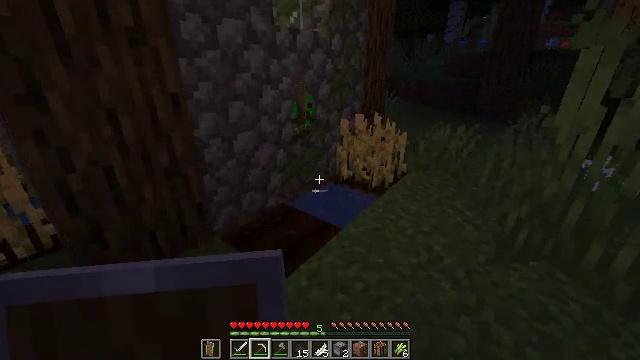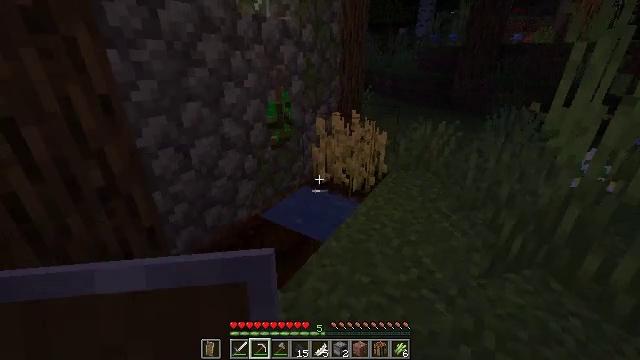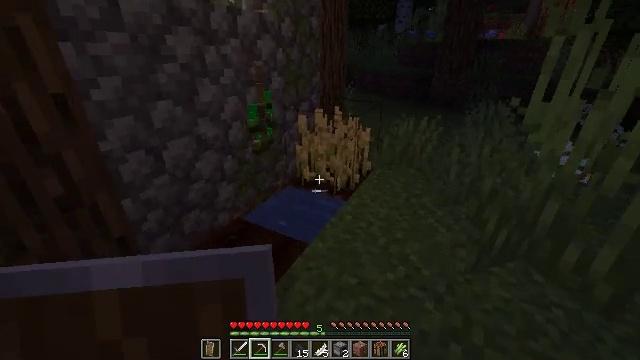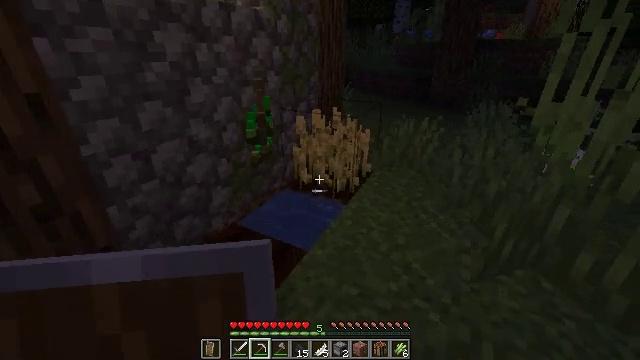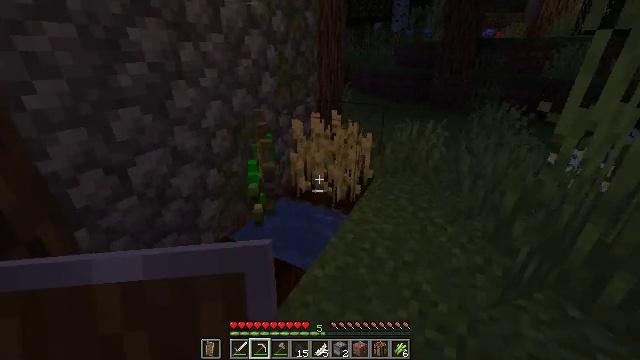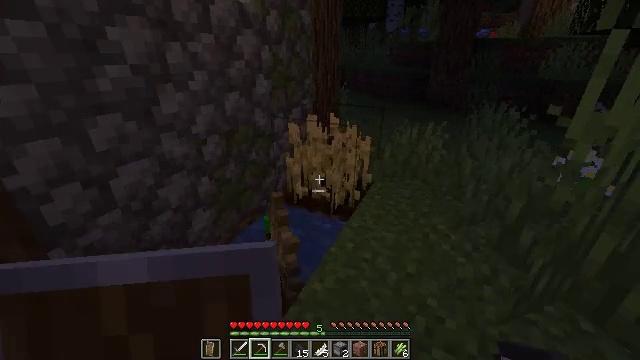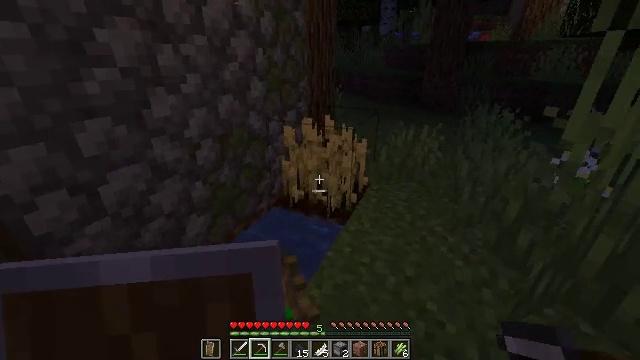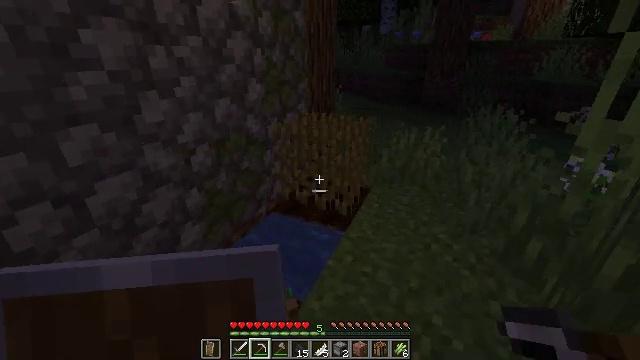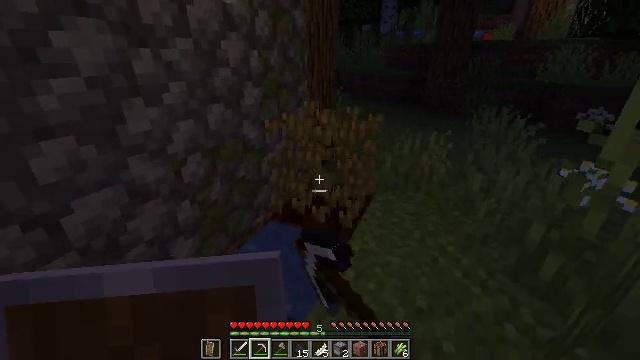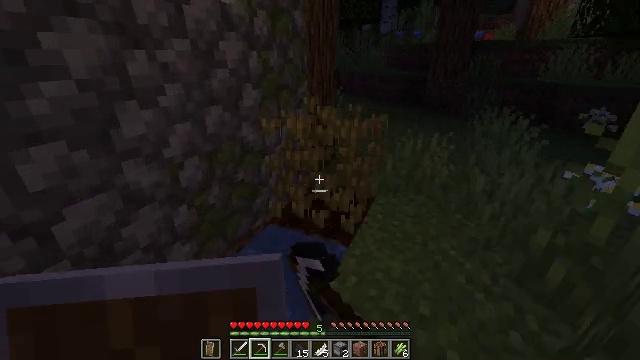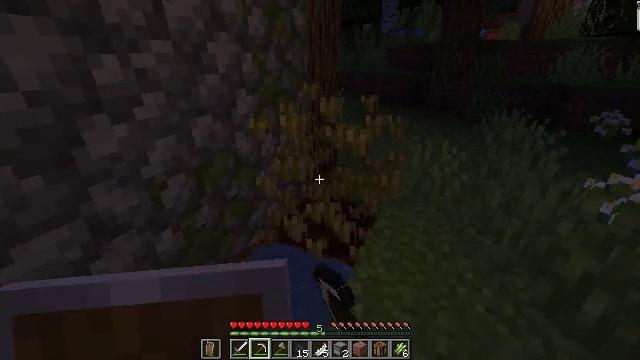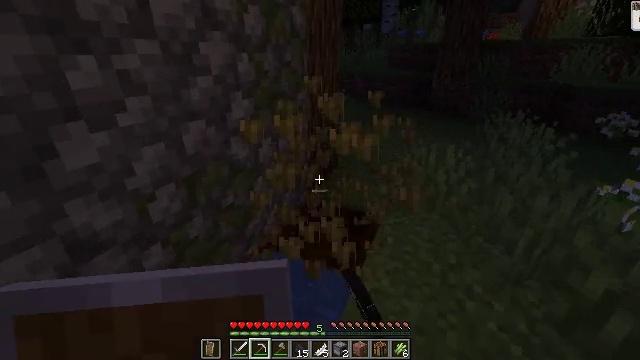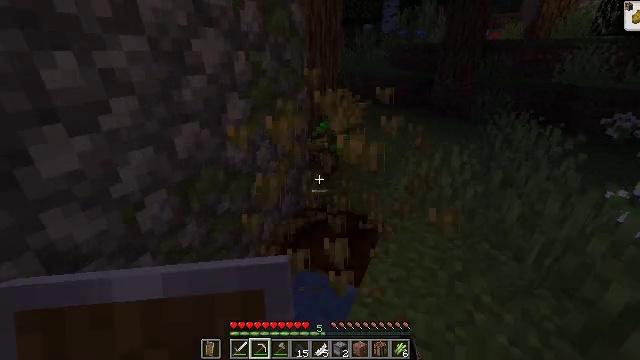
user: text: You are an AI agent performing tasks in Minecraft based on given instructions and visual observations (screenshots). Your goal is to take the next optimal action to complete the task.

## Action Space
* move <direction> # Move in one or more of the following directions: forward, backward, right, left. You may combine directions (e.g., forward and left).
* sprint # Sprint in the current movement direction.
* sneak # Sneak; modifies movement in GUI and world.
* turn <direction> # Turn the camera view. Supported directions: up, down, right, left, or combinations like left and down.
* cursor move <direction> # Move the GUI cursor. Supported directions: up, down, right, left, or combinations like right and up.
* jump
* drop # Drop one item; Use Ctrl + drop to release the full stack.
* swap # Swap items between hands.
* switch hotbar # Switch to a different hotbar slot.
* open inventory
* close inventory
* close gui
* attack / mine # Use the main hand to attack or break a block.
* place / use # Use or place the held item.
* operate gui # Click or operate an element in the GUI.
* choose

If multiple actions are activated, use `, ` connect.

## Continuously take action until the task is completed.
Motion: motion action
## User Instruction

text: Gather wheat by left-clicking on it.
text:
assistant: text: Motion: move forward, turn right and down
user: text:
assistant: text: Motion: move forward, turn right
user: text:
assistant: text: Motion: move forward
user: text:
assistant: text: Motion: no_op
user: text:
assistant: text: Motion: turn right
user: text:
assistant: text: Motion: turn right
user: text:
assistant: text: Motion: move forward, attack / mine
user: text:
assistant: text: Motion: move forward, attack / mine
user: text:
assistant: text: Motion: move forward, attack / mine
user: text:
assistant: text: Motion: move forward, attack / mine
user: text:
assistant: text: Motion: no_op
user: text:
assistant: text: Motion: no_op
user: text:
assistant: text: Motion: no_op